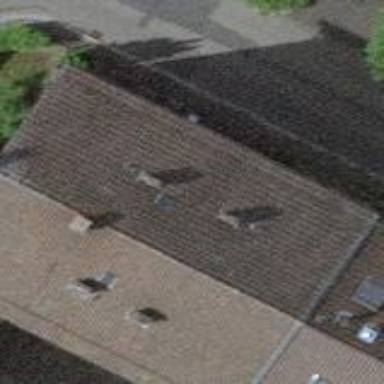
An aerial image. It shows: Residential building with gabled roof made of maroon roof tiles.